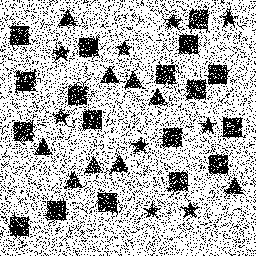
Squares: 18
Triangles: 9
Stars: 9
Total shapes: 36